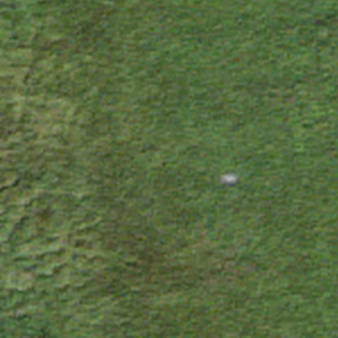
Label: other